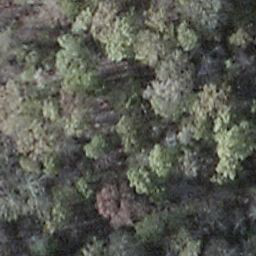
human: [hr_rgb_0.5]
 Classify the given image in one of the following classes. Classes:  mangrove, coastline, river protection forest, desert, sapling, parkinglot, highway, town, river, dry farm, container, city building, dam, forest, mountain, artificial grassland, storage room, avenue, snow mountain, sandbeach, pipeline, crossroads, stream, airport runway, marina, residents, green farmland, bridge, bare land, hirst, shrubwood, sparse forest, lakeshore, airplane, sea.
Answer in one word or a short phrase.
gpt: shrubwood